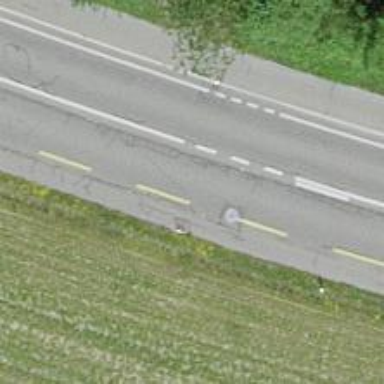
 featuring cycle track on the left side."